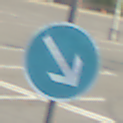
Verkehrszeichen: VorgeschriebeneVorbeifahrtRechts
Umgebung: Outdoor, Suburban
Tageszeit: MorningAfternoon
Wetter: PartlyCloudy
Licht: Natural
Jahreszeit: NotSpecified
Kontrast: HighContrast